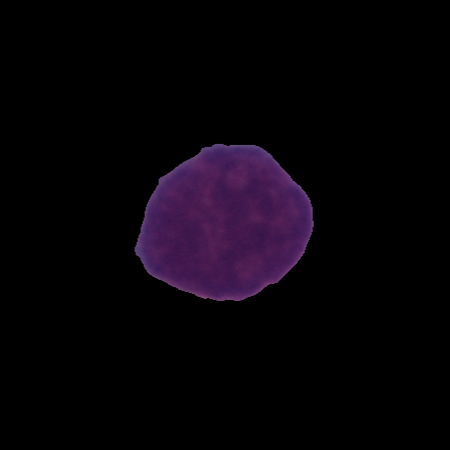
Label: cancer